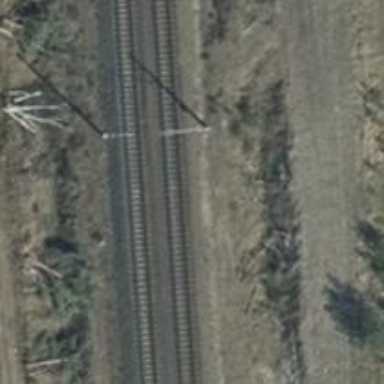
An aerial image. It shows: Milestone along the railway with catenary mast.